Field crop: maize
Growth stage: 2
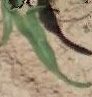
Species: maize